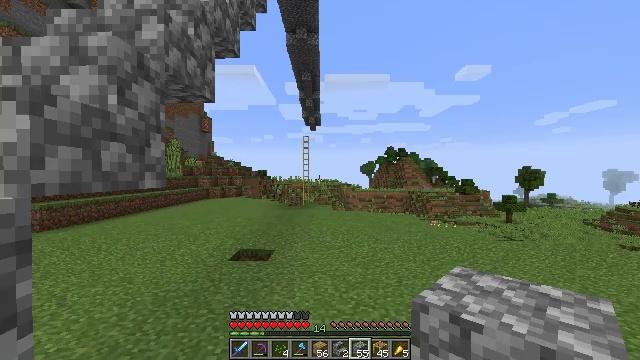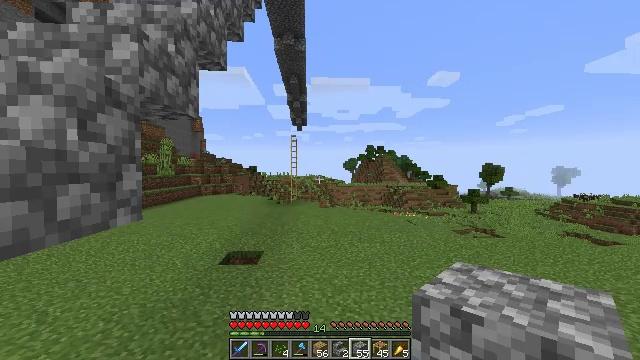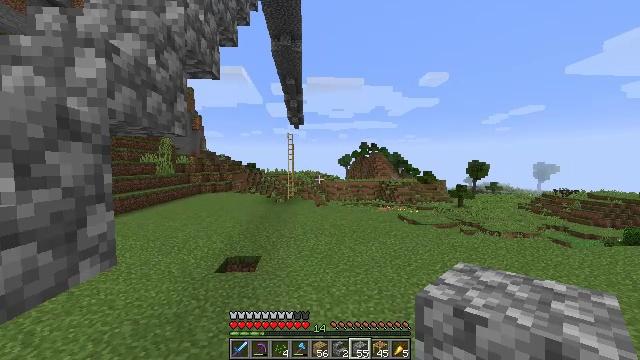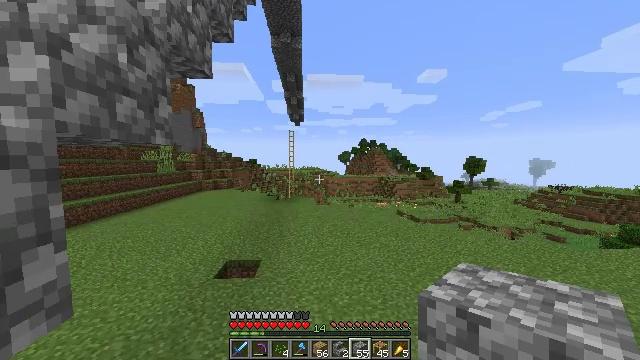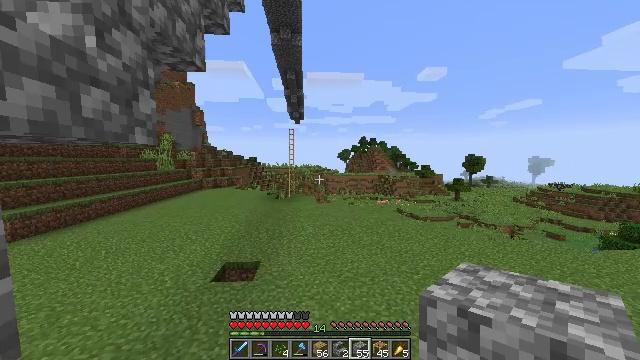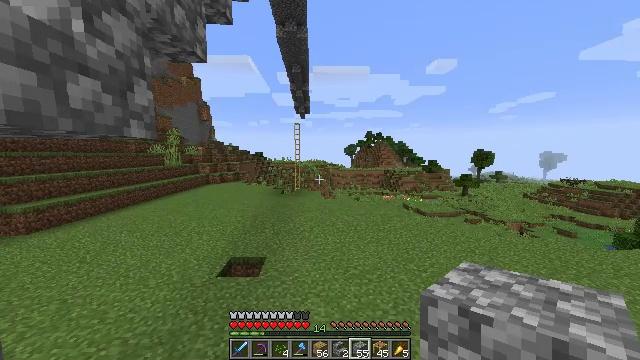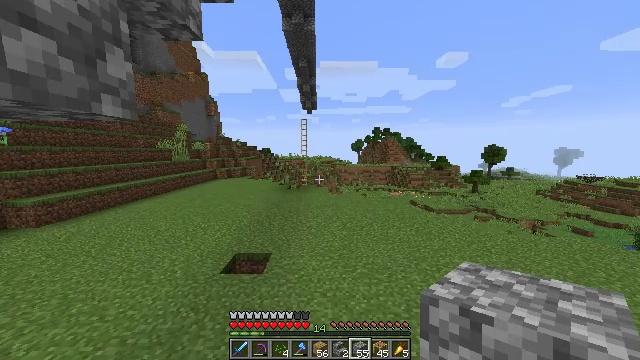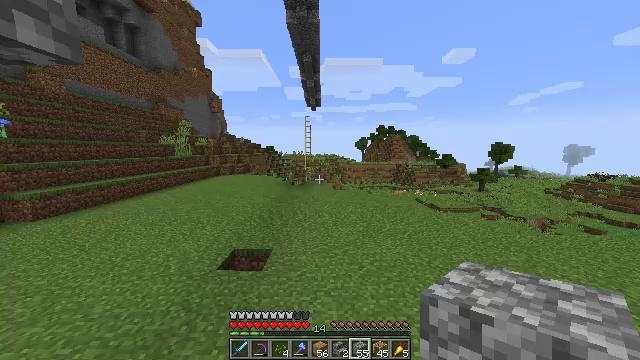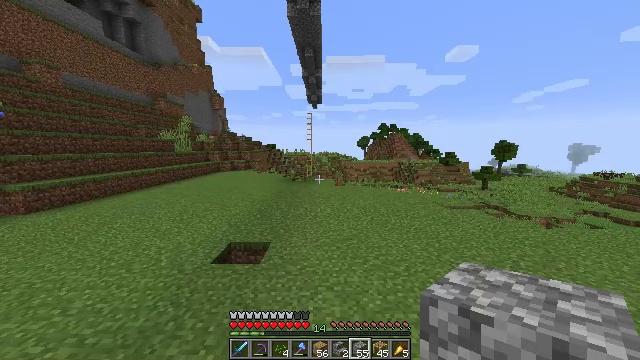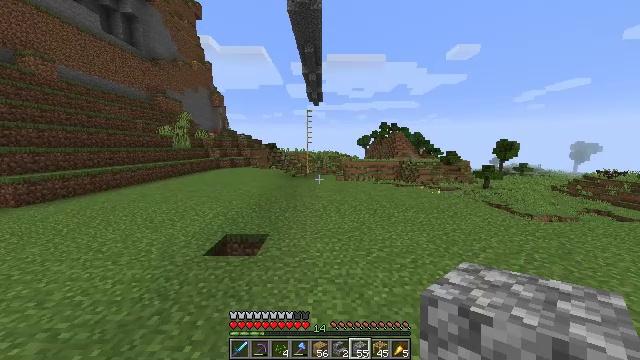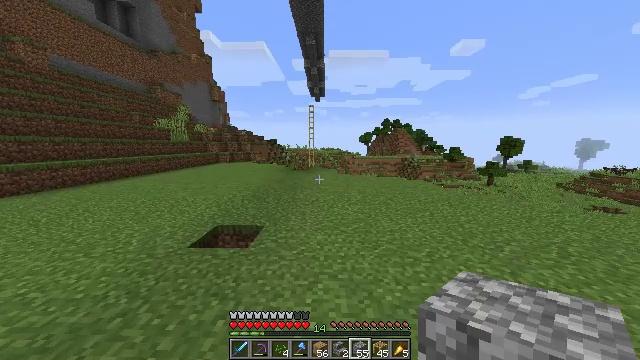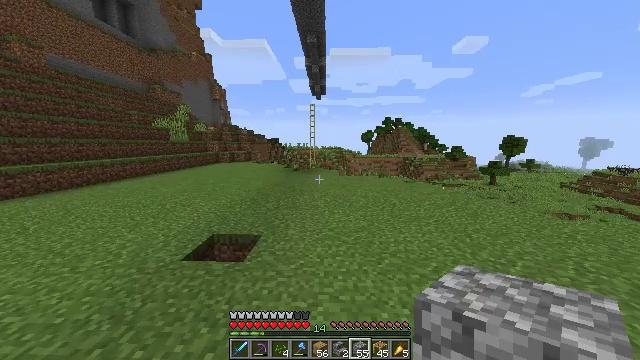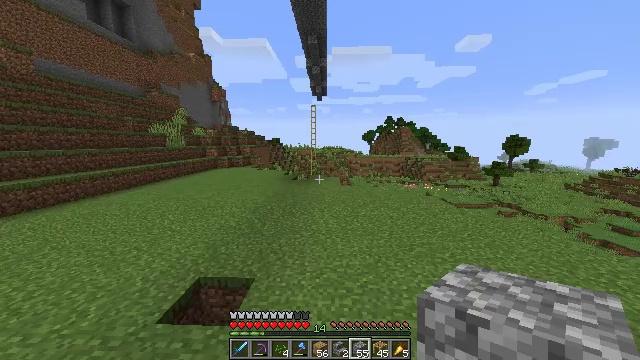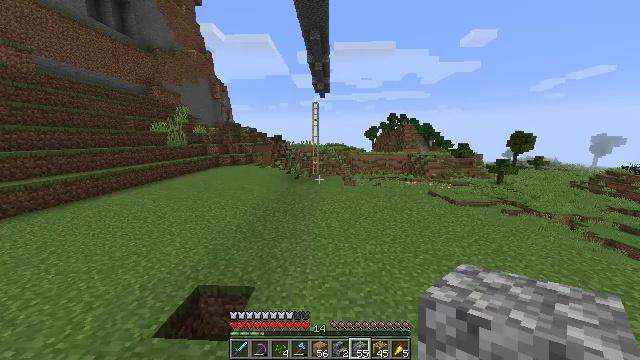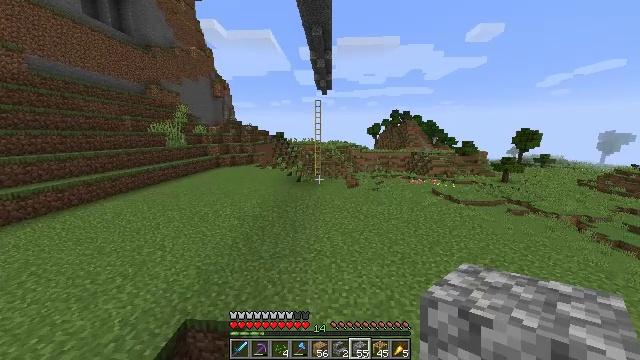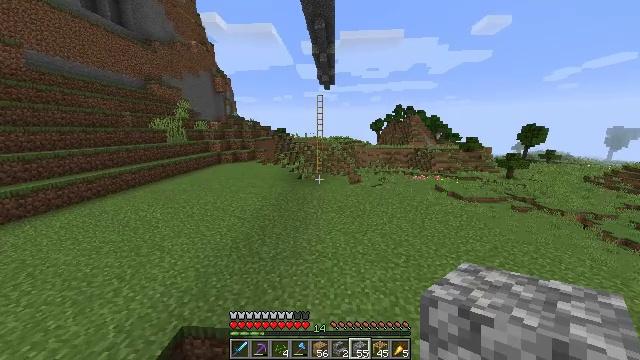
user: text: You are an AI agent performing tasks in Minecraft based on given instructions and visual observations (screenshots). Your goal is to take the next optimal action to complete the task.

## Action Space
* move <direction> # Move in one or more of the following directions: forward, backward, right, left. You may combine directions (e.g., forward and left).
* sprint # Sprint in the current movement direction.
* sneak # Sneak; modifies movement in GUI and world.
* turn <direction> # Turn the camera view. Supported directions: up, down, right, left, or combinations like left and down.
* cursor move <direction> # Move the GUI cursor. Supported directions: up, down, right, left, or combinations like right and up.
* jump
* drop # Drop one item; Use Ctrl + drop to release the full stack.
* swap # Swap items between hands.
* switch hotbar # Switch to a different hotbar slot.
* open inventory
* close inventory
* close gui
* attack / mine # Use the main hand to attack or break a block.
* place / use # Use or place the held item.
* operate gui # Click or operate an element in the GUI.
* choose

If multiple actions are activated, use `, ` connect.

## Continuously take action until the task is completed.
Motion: motion action
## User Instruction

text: Break the scaffolding for reuse.
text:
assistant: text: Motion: move forward, sprint, turn right and down, jump
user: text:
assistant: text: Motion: move forward, sprint, turn right and down, jump
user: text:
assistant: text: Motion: move forward, sprint, turn down, jump
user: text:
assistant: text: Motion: move forward, sprint, jump
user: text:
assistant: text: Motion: move forward, turn left and down, jump
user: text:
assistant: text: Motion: move forward, turn left and down, jump
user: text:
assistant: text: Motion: move forward, turn left, jump
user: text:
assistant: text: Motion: move forward, jump
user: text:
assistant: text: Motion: move forward, jump
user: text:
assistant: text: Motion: move forward, jump
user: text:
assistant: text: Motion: move forward, sprint, jump
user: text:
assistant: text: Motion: move forward, sprint, jump
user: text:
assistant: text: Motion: move forward, sprint, jump
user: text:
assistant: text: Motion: move forward, sprint, jump
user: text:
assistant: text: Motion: move forward, sprint, turn down, jump
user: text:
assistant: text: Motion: move forward, jump
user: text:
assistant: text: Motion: move forward, jump
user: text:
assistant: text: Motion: move forward, jump
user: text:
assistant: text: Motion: move forward, jump
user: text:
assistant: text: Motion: move forward, jump
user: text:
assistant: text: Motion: move forward, jump
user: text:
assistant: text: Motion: move forward, sprint, jump
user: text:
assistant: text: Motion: move forward, sprint, jump
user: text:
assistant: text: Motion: move forward, sprint, jump
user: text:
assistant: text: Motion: move forward, sprint, jump
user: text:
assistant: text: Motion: move forward, sprint, turn down, jump
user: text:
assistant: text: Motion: move forward, jump
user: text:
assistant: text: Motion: move forward, jump
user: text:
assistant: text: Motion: move forward, jump
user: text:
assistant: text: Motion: move forward, jump